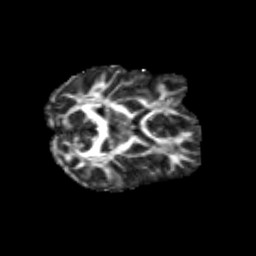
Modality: FA
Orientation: axial
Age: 24
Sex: male
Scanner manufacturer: siemens
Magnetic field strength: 3 T
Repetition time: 3.5 s
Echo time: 0.125 s